Interaction volume radius: 10 \u00c5
Interaction volume height: 15 \u00c5
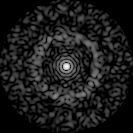
Disorder parameter: 0.8403